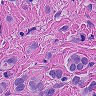
Metastatic tissue present: yes